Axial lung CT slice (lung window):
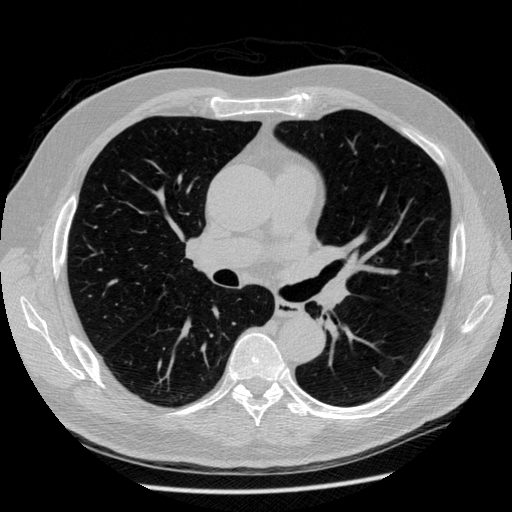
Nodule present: no